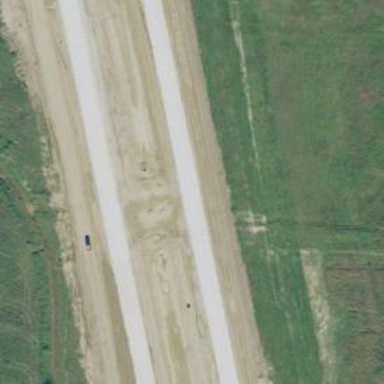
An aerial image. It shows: Tertiary link road.